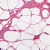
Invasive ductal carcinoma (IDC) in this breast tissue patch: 0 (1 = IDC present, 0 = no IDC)